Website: walmart
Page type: address-validator
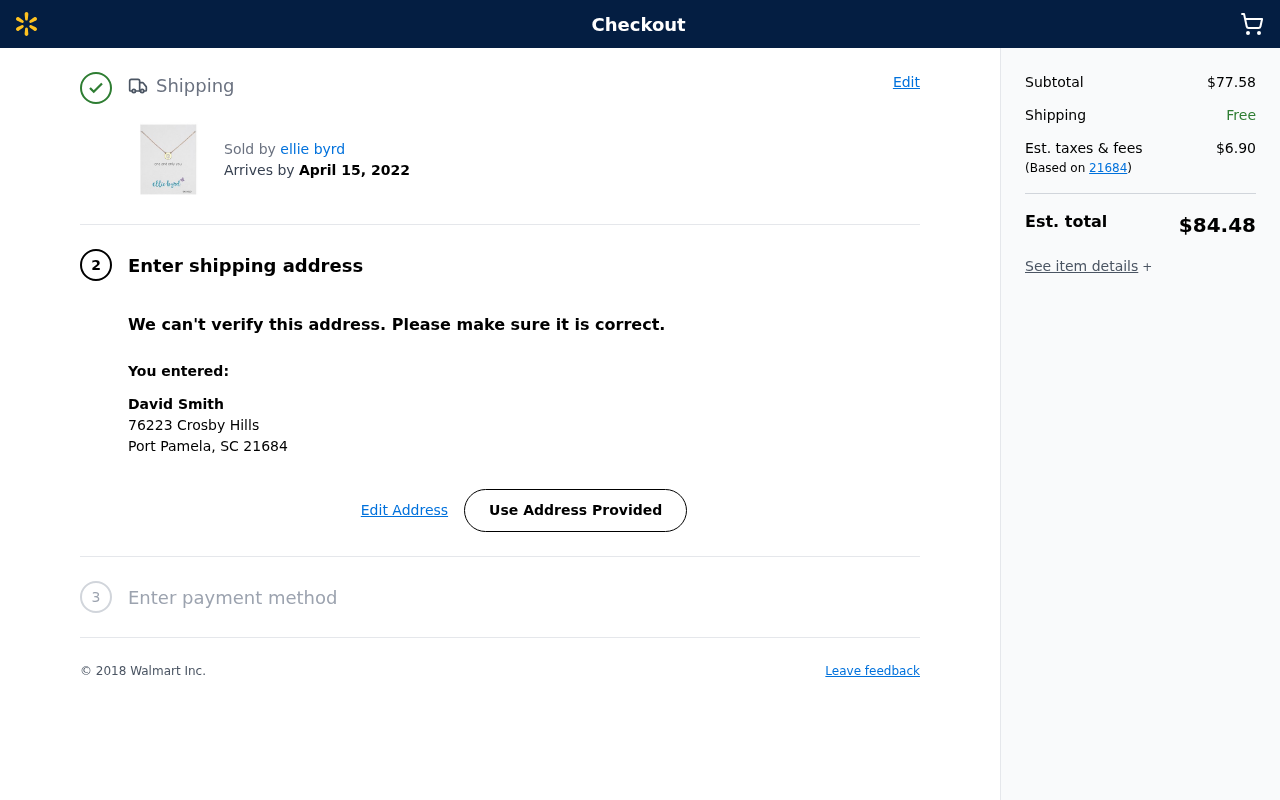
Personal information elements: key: PII_CITY_STATE_ZIP
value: Port Pamela, SC 21684
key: PII_FULLNAME
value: David Smith
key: PII_POSTCODE
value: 21684
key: PII_STREET
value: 76223 Crosby Hills
Product elements: key: PRODUCT1_BRAND
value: ellie byrd
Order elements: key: ORDER_DELIVERY_DATE
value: April 15, 2022
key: ORDER_SUBTOTAL
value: $77.58
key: ORDER_SHIPPING_COST
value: Free
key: ORDER_TAX
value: $6.90
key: ORDER_TOTAL
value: $84.48